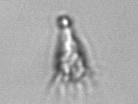
Label: Paratontonia_gracillima